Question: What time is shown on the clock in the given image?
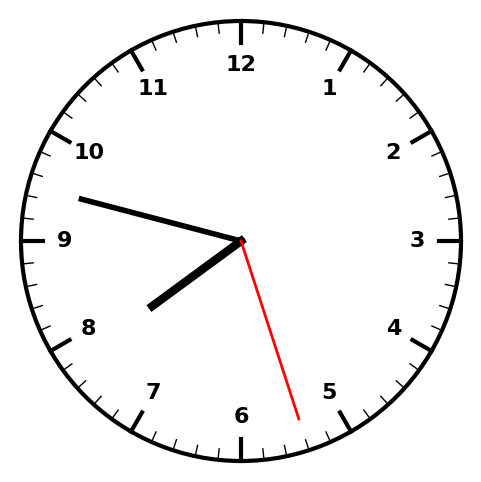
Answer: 07:47:27